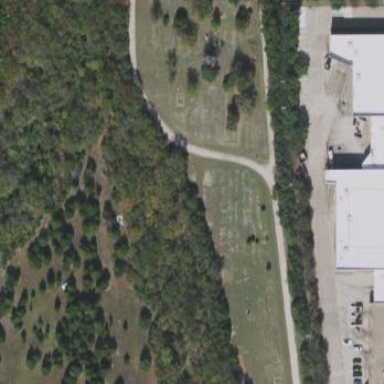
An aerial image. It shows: Cemetery.